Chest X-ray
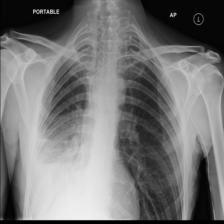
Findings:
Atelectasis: negative
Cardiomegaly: negative
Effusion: positive
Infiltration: negative
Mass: negative
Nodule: negative
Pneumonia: negative
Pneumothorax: negative
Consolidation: negative
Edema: negative
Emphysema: negative
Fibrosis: negative
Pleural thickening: negative
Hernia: negative